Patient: sex M, age 66
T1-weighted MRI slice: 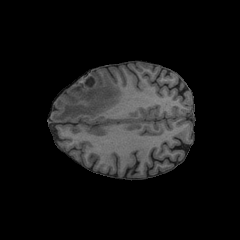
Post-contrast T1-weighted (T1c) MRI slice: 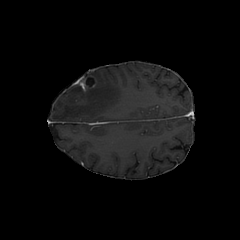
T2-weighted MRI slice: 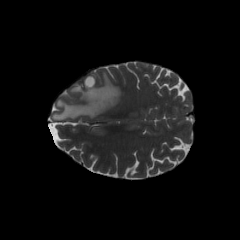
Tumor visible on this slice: yes
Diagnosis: Glioblastoma, IDH-wildtype
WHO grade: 4